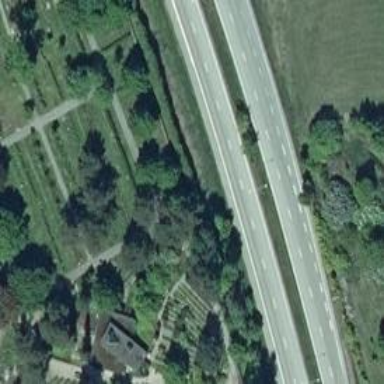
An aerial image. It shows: Historic memorial.